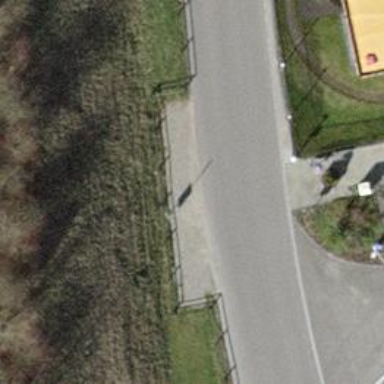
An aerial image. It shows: Bus stop with platform for public transport.